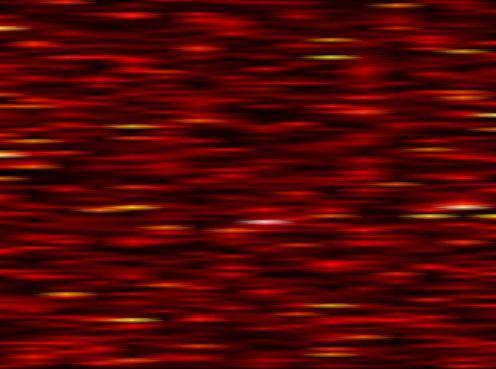
Label: OFDM